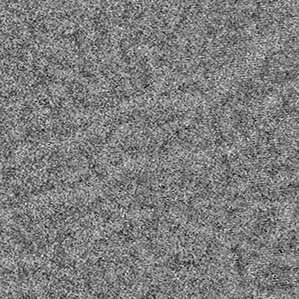
Label: frost